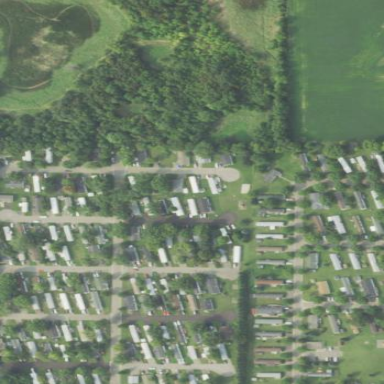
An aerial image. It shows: Residential area known as trailer park.